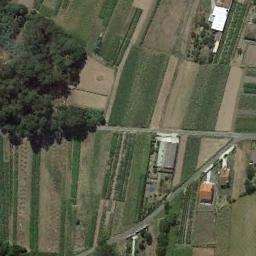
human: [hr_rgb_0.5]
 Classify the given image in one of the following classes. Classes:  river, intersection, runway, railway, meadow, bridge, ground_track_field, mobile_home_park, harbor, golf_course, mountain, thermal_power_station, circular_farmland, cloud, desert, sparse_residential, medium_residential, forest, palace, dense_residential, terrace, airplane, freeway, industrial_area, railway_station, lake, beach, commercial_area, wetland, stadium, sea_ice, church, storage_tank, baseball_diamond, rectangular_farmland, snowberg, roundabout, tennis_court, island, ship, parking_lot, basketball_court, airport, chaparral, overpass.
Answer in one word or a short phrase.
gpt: rectangular_farmland